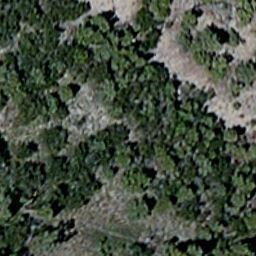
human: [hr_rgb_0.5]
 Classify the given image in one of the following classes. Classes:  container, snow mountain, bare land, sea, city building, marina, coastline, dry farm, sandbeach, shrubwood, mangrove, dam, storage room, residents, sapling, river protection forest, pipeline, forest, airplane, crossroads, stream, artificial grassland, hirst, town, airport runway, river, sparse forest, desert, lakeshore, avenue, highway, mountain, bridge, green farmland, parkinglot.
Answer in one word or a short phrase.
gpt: sparse forest